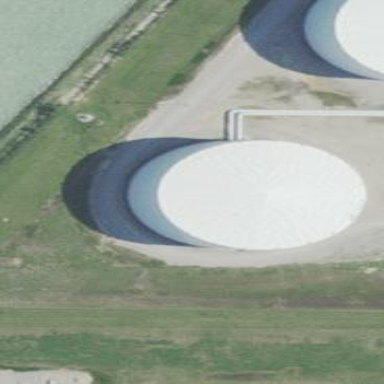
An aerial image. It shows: Storage tank building.